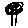
Label: tree